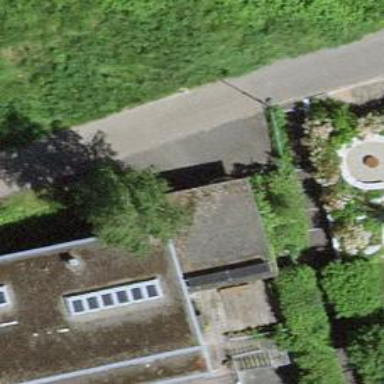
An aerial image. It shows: Driveway.